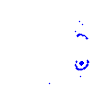
Particle: electron